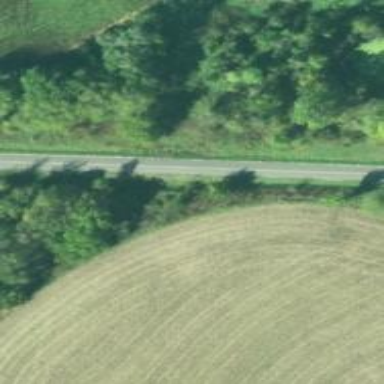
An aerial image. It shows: Tertiary road.